Field crop: tomato
Growth stage: 1
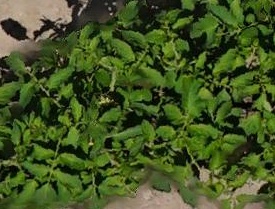
Species: tomato